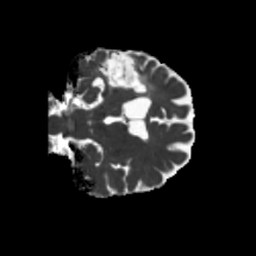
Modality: MD
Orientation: coronal
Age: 54
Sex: male
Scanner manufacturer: siemens
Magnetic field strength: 3 T
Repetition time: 5.25 s
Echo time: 0.08 s